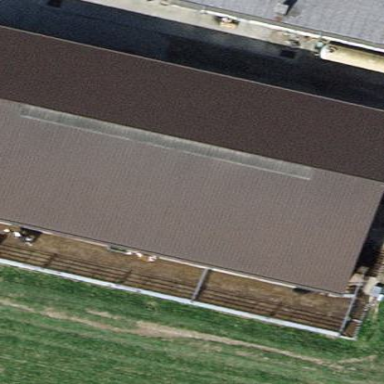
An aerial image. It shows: Gabled roof on farm auxiliary building.